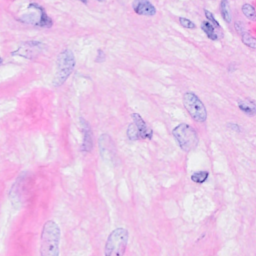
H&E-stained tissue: Breast